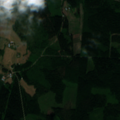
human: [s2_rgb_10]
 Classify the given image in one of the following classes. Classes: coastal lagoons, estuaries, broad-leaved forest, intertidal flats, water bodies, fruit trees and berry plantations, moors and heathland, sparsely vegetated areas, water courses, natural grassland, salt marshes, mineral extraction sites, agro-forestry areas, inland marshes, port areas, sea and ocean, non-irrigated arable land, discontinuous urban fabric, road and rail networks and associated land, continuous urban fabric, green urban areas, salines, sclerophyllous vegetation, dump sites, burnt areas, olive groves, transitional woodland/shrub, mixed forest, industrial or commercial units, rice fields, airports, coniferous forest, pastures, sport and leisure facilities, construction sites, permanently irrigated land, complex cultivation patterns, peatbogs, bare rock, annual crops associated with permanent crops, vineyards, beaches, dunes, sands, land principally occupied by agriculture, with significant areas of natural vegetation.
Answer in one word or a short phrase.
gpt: non-irrigated arable land, mixed forest, transitional woodland/shrub